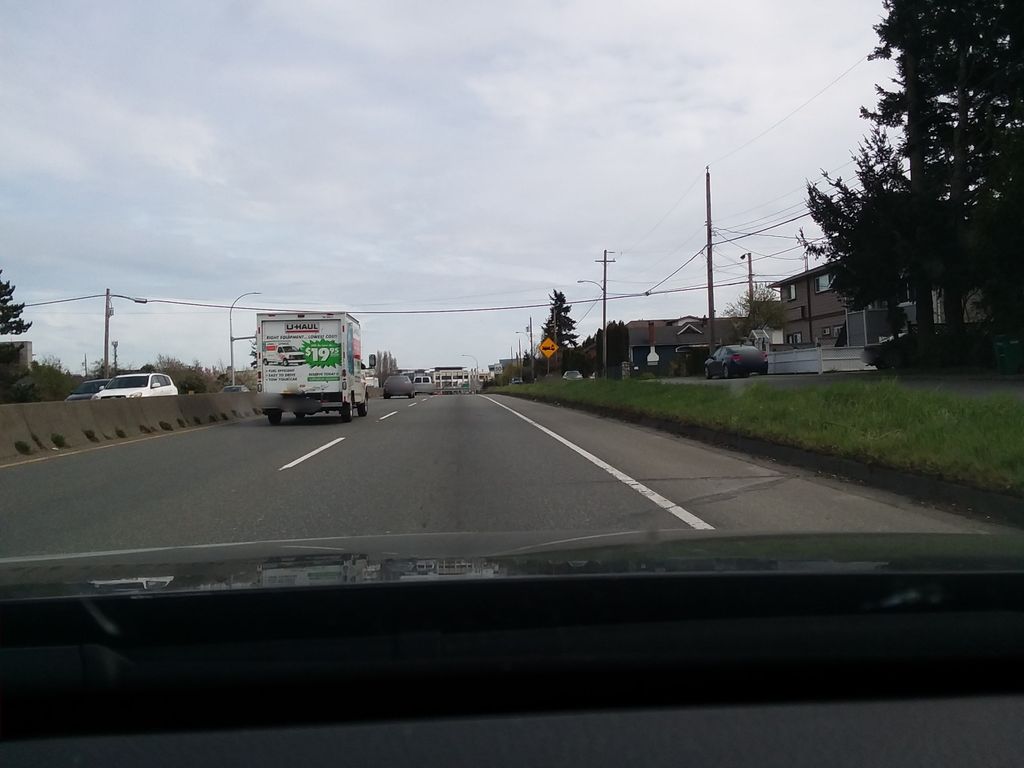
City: victoria